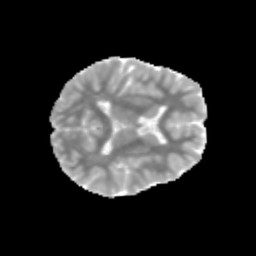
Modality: MD
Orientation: axial
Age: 10
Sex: female
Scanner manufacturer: siemens
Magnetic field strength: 3 T
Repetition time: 3.8 s
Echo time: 0.07 s